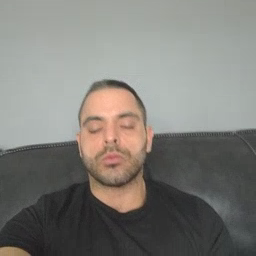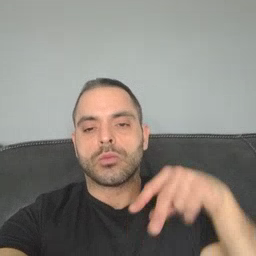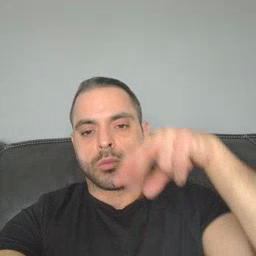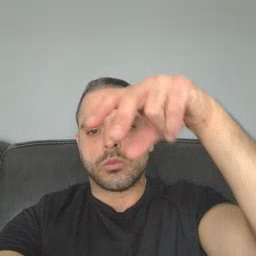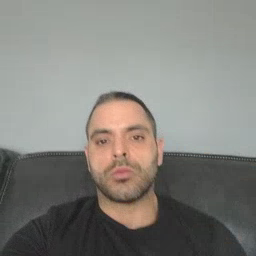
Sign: stairs